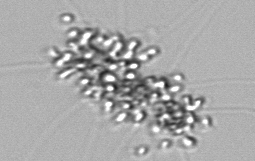
Label: Chaetoceros_didymus_TAG_external_flagellate